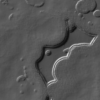
Label: not_dusty